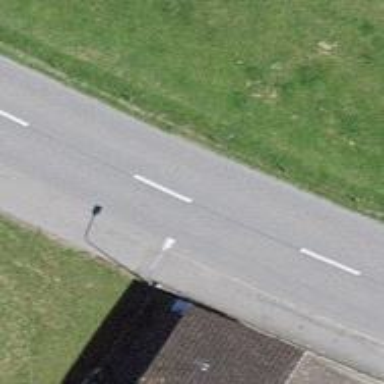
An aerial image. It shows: Secondary road with asphalt surface.